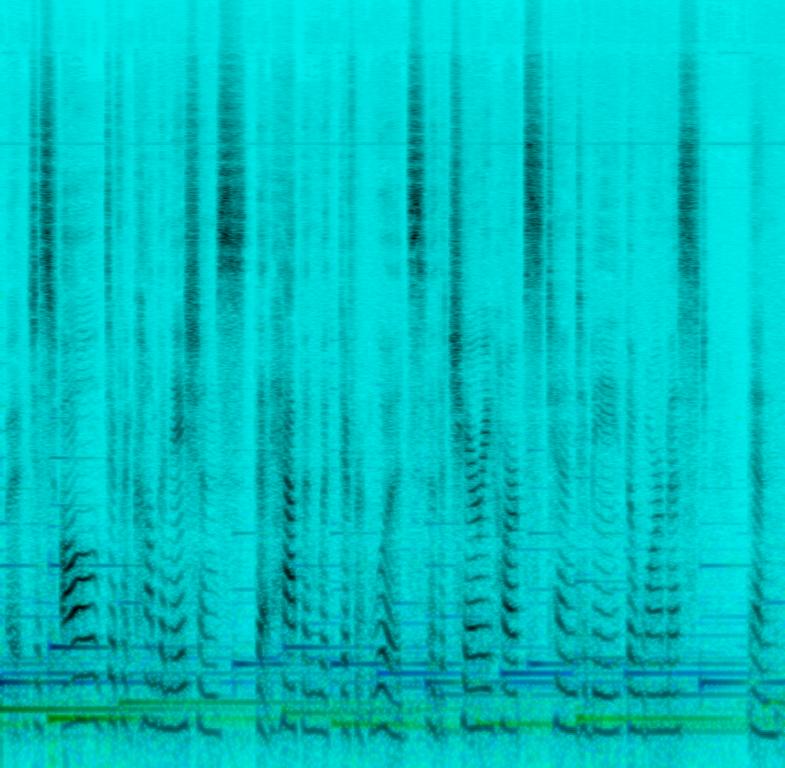
This is an excerpt from a music documentary on harp making. A very brief harp performance can be heard in the beginning. There is a female voice that is speaking in an instructive manner about the extent of difference the wood material makes on the sound of the harp.